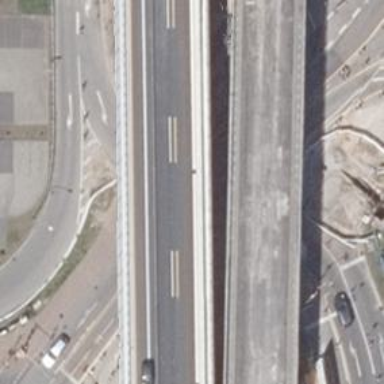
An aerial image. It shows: Road with traffic signals.